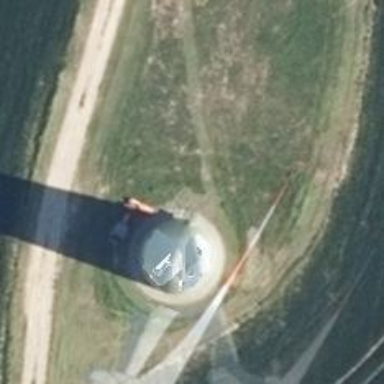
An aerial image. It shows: Wind power generator.